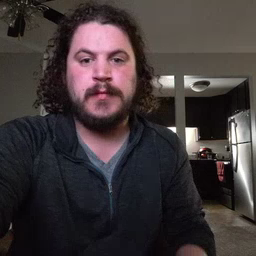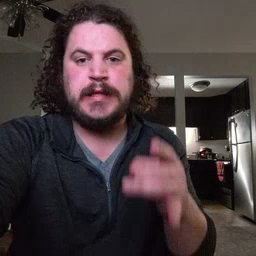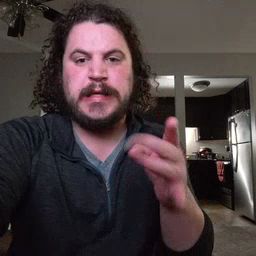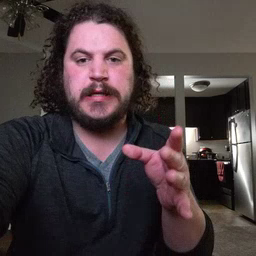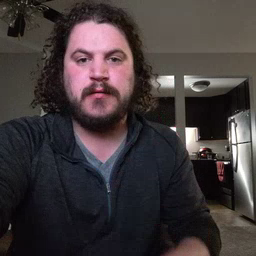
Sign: hate